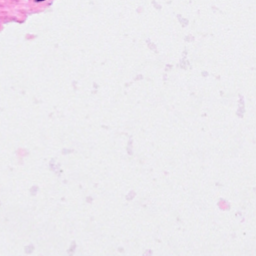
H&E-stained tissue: Breast